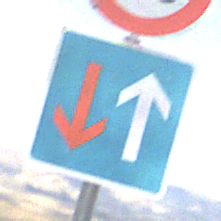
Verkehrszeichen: VorrangVorGegenverkehr
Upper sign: Geschwindigkeit30
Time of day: Midday
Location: Outdoor (Nature)
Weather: PartlyCloudy
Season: NotSpecified
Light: Natural